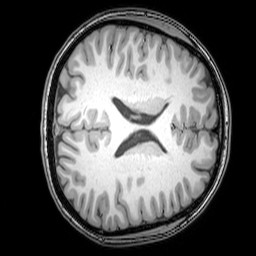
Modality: T1w
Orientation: axial
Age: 21
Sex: female
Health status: healthy
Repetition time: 0.081 s
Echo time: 0.037 s